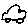
Label: car